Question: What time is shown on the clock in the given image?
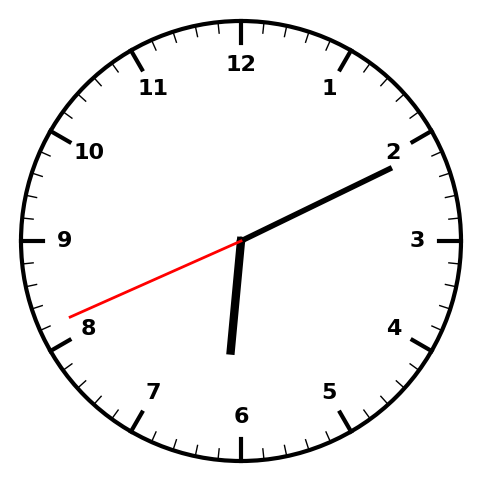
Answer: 06:10:41